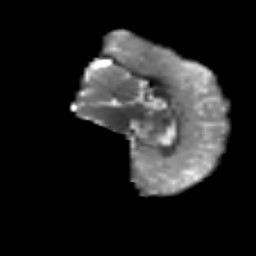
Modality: T2w
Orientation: sagittal
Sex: male
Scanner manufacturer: siemens
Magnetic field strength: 3 T
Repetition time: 5 s
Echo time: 0.071 s